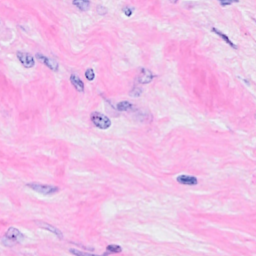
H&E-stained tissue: Breast